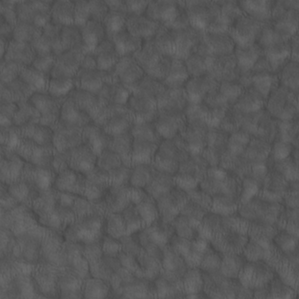
Label: non_frost